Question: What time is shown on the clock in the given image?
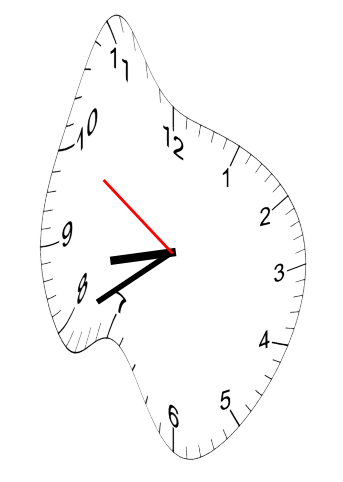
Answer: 08:39:50